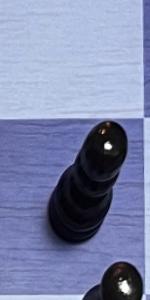
Label: Bishop_Black